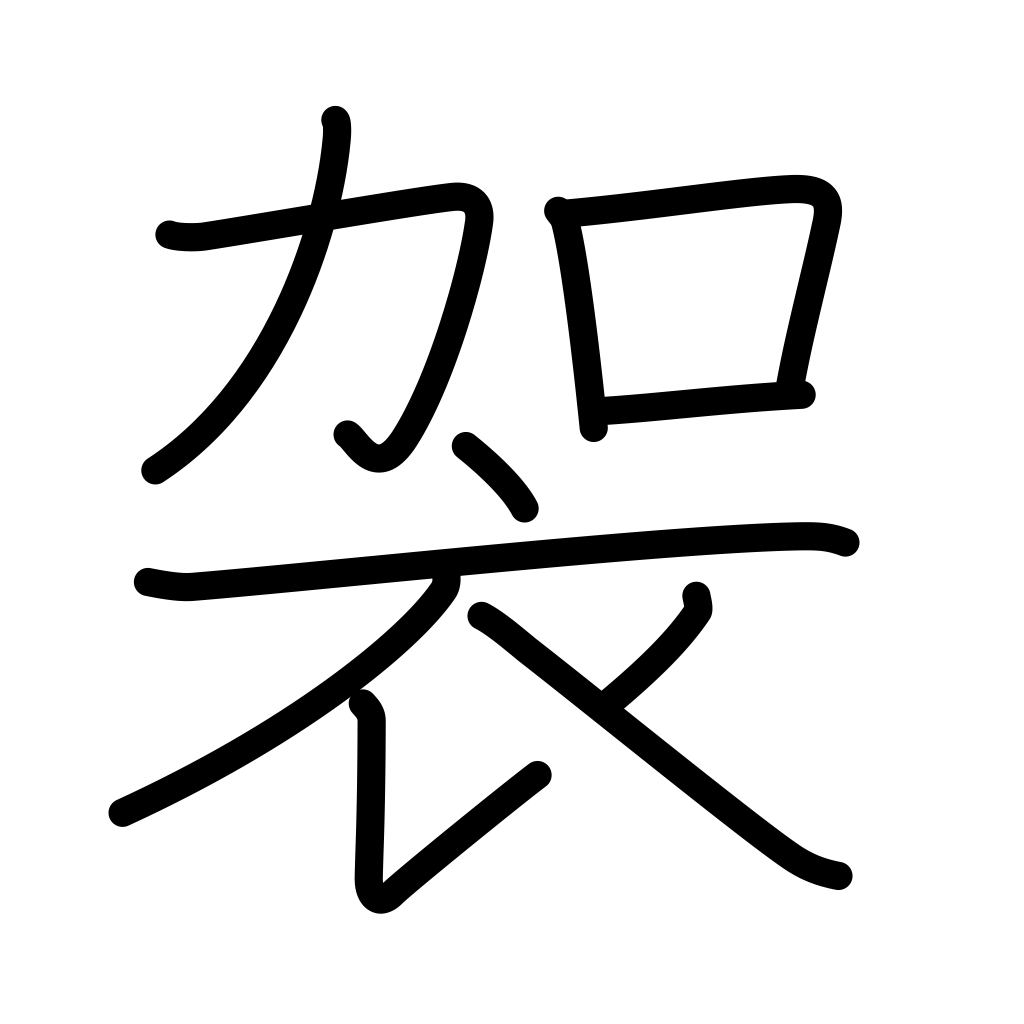
Meaning: a coarse camlet